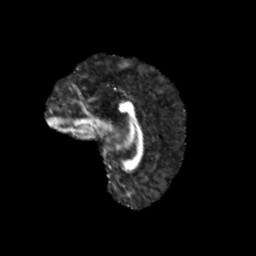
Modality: FA
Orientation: sagittal
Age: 13
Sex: female
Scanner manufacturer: siemens
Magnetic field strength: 3 T
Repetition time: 3.8 s
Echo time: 0.07 s